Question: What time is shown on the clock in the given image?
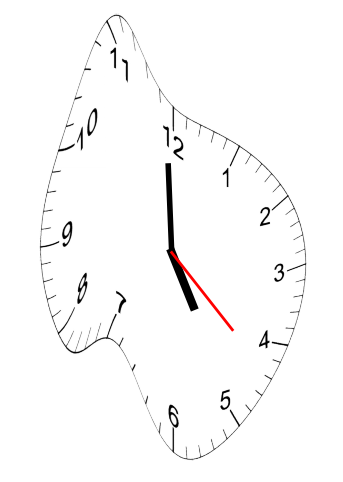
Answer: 04:59:22